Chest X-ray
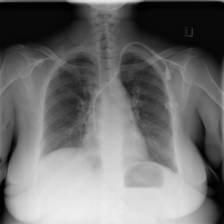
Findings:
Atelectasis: negative
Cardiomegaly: negative
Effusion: negative
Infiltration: negative
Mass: negative
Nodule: negative
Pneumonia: negative
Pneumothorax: negative
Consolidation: negative
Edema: negative
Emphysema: negative
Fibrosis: negative
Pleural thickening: negative
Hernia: negative